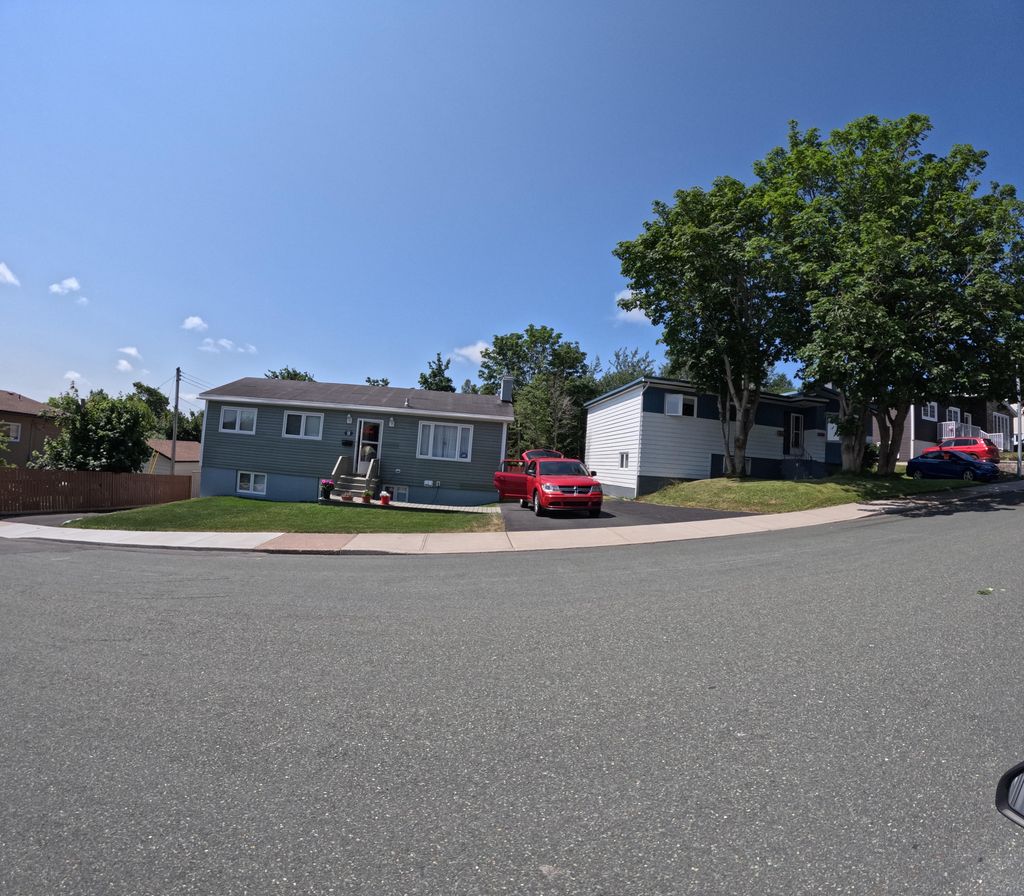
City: st_johns